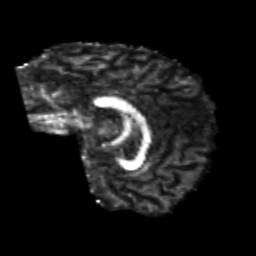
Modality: FA
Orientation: sagittal
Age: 21
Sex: male
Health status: healthy
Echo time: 0.074 s